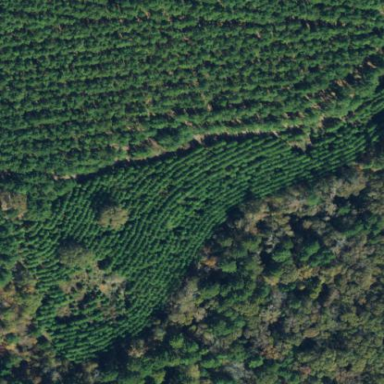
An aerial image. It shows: Evergreen forest with needle-leaved trees.